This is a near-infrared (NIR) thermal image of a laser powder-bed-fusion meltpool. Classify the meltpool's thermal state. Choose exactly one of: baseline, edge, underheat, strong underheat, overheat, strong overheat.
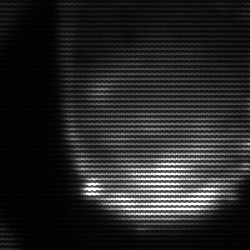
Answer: edge